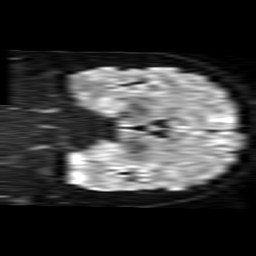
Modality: TRACE
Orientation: coronal
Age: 41
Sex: male
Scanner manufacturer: philips
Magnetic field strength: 1.5 T
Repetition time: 3.879 s
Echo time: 0.09873 s